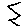
Label: zigzag